Field crop: maize
Growth stage: 2
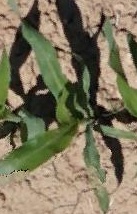
Species: maize